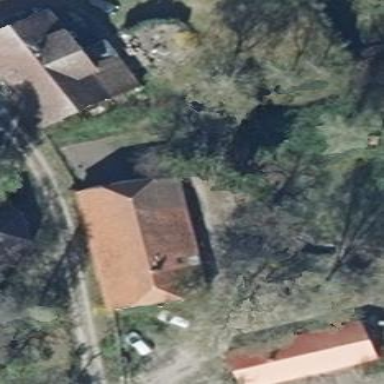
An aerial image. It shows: House with red half-hipped roof oriented along.